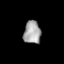
Tissue: lung
Cell type: Endothelial cells
Senescence score: 0.6677
Nuclear area (px): 385
Mean DAPI intensity: 163.296